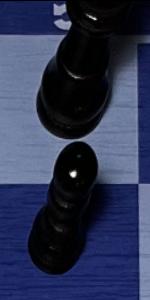
Label: Pawn_Black